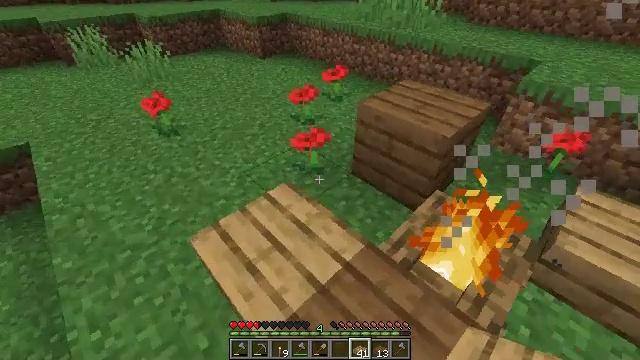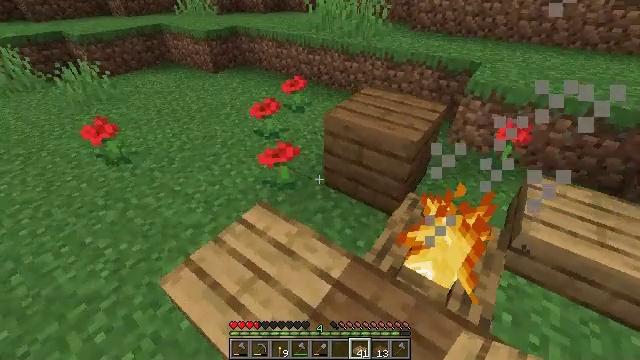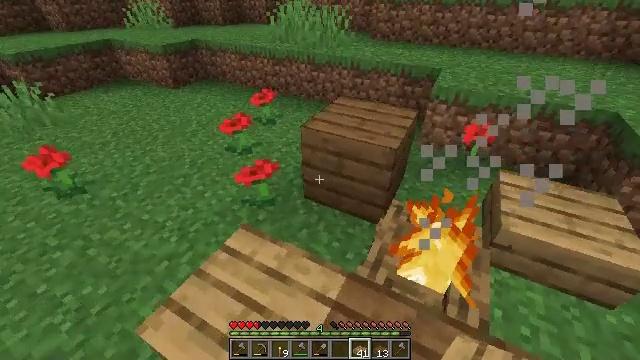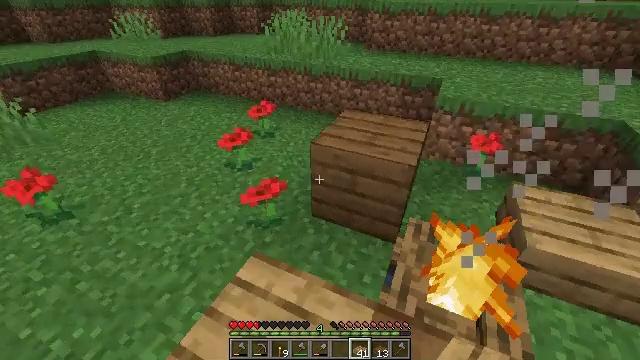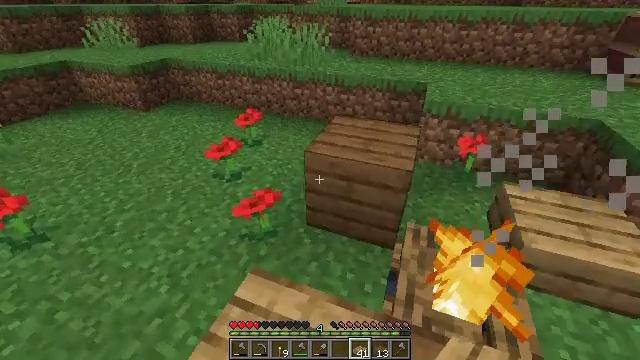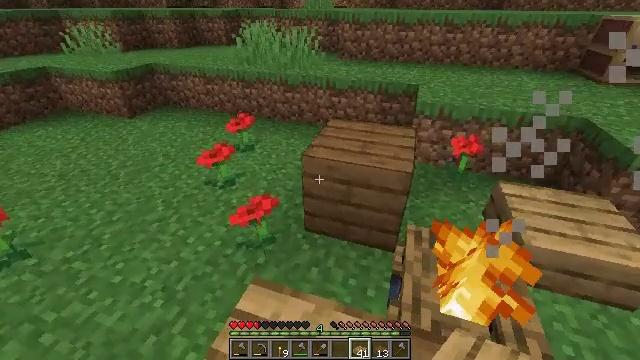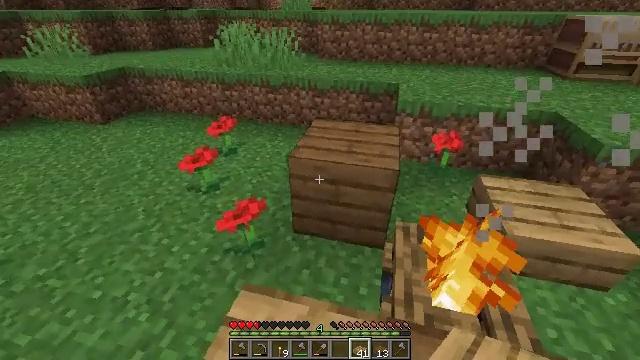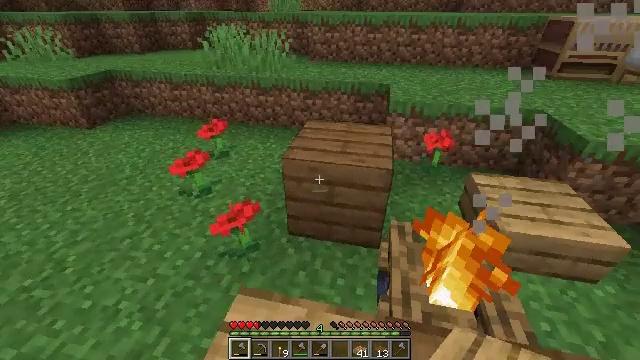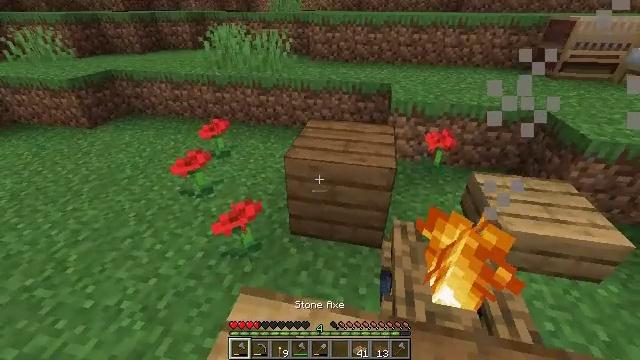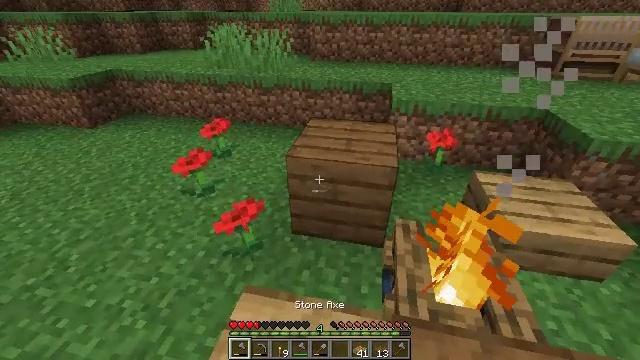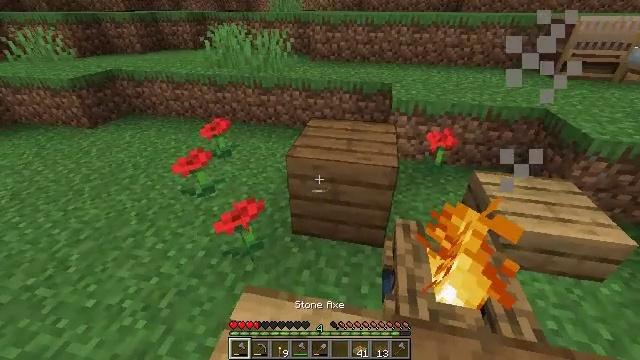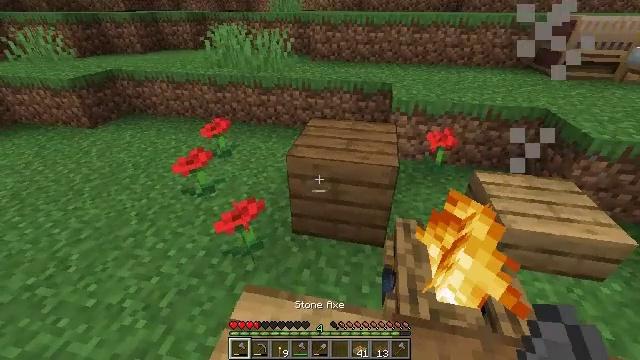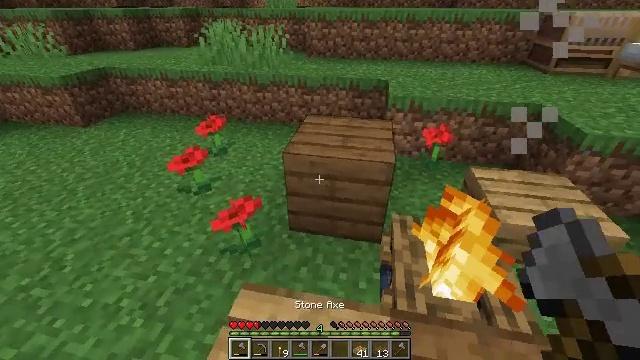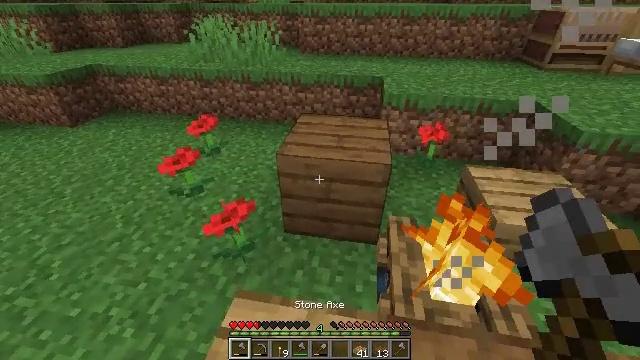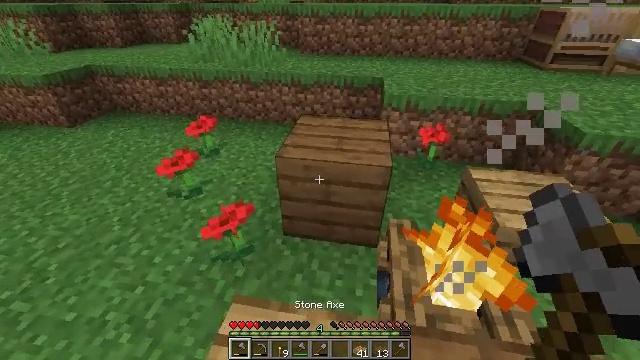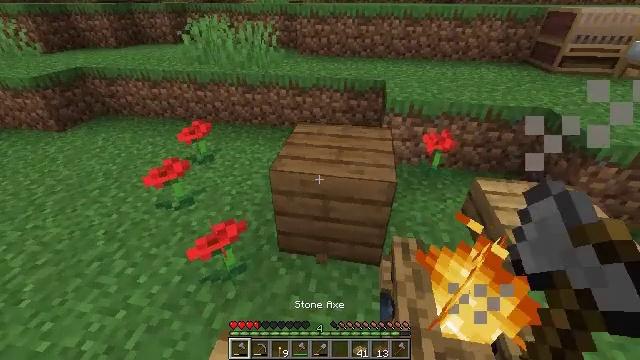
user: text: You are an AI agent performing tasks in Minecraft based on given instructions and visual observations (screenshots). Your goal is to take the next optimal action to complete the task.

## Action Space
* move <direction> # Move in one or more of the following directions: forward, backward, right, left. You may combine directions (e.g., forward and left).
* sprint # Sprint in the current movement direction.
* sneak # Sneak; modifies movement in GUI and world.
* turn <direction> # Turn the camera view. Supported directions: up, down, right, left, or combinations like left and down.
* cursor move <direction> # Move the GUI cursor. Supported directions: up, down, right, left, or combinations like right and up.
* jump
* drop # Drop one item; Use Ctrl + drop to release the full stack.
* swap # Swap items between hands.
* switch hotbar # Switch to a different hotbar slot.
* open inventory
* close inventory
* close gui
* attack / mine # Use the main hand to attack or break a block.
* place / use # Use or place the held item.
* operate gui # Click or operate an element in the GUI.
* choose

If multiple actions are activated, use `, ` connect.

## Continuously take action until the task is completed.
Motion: motion action
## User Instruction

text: Collect the spruce slab.
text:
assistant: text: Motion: move forward and move left, turn right and up
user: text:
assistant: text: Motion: move forward and move left, turn right and up
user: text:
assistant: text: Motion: move forward and move left, turn right and up
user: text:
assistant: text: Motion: turn right and up
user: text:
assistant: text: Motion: turn right
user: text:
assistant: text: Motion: turn right
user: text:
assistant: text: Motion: turn right, switch to hotbar 1
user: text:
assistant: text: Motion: switch to hotbar 1
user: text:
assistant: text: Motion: switch to hotbar 1
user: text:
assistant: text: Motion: switch to hotbar 1
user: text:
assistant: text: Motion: no_op
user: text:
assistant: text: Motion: no_op
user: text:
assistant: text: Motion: move forward, turn right
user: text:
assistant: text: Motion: move forward
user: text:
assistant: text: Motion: move forward, attack / mine
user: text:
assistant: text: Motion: attack / mine
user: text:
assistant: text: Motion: turn down, attack / mine
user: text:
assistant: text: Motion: turn down, attack / mine
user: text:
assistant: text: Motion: turn down, attack / mine
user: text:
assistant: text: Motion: attack / mine
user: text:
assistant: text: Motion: attack / mine
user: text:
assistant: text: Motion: attack / mine
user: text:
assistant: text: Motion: attack / mine
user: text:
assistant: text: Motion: attack / mine
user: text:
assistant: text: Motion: attack / mine
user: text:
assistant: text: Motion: attack / mine
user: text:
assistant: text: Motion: attack / mine
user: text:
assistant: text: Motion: attack / mine
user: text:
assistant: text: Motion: attack / mine
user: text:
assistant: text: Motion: attack / mine